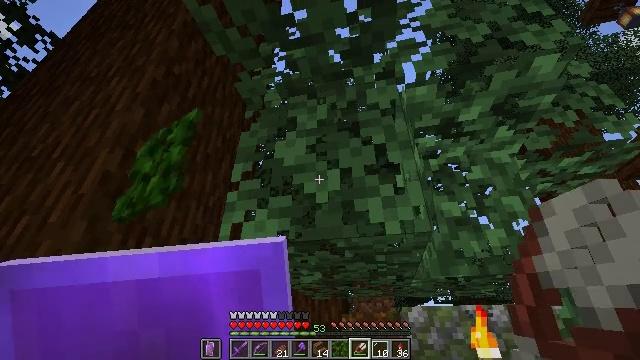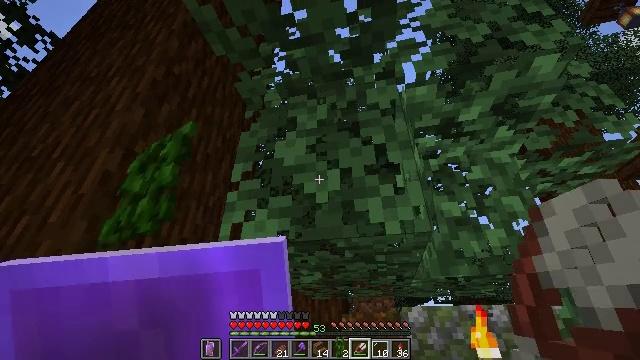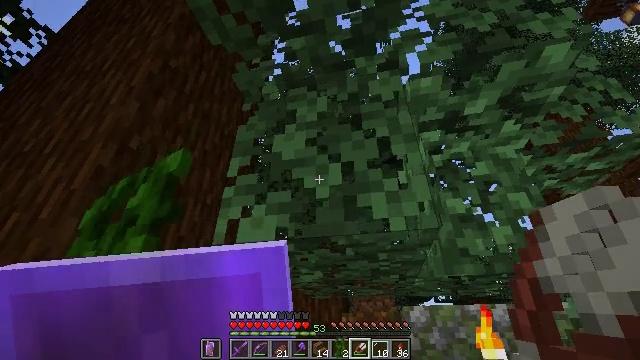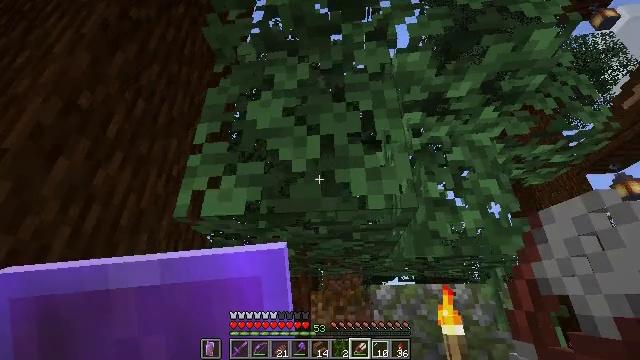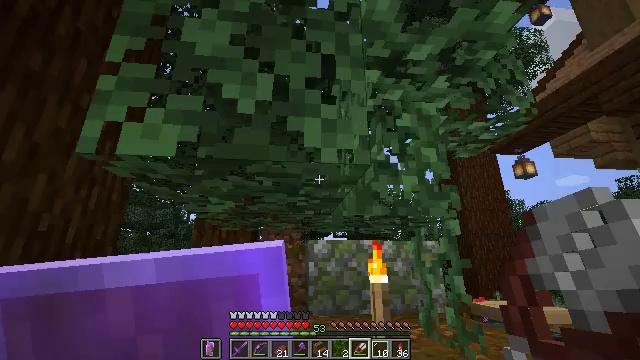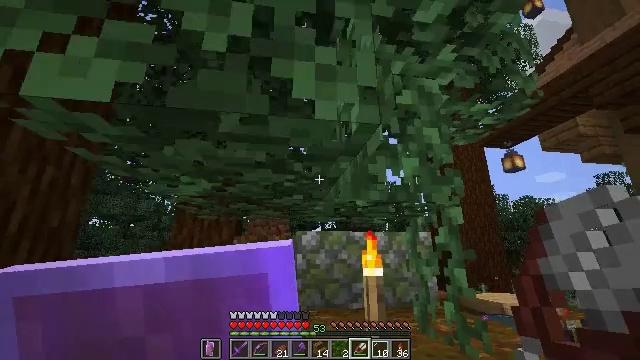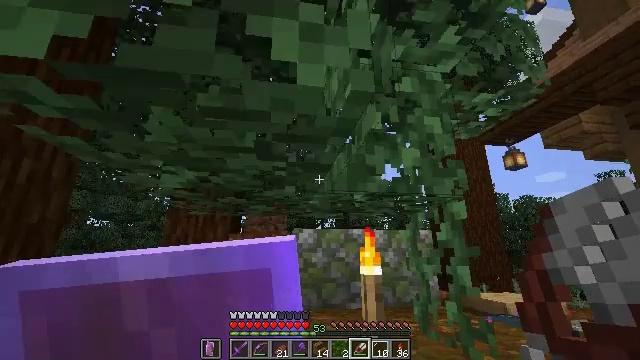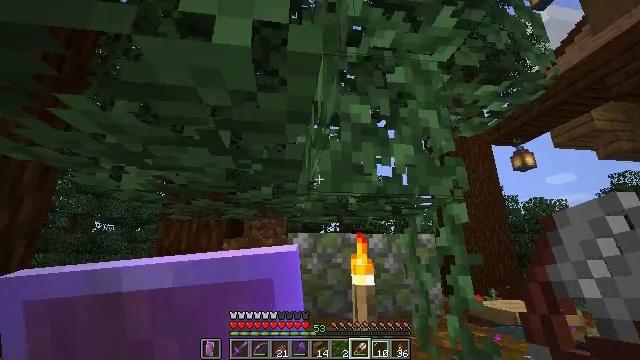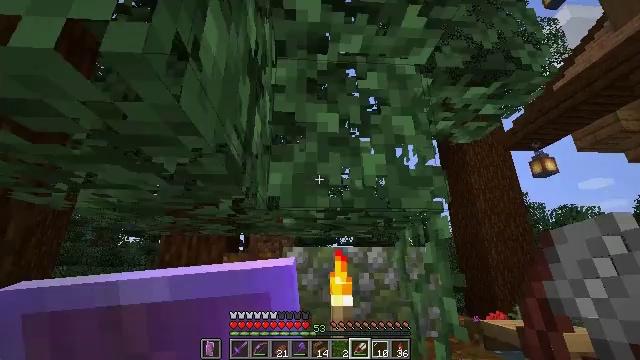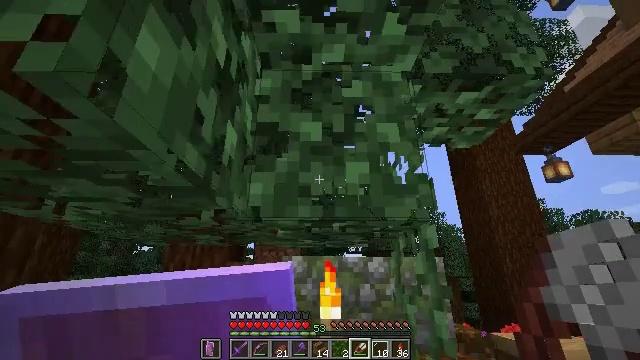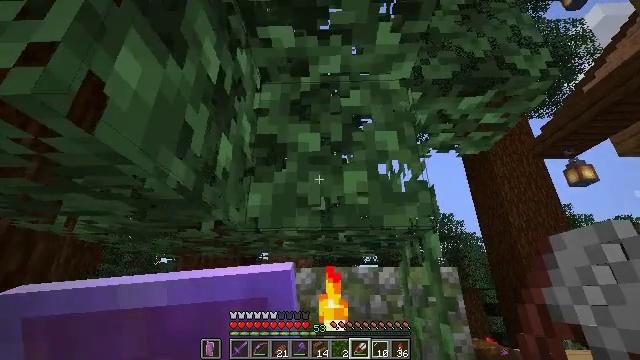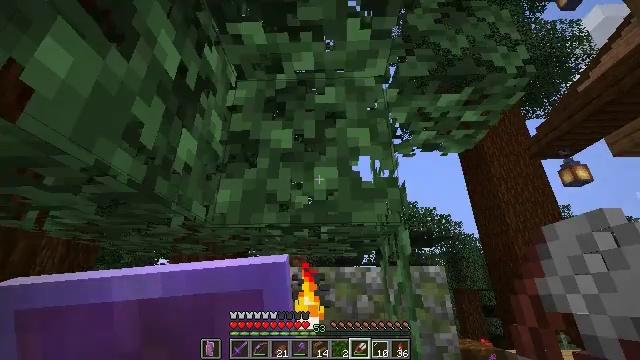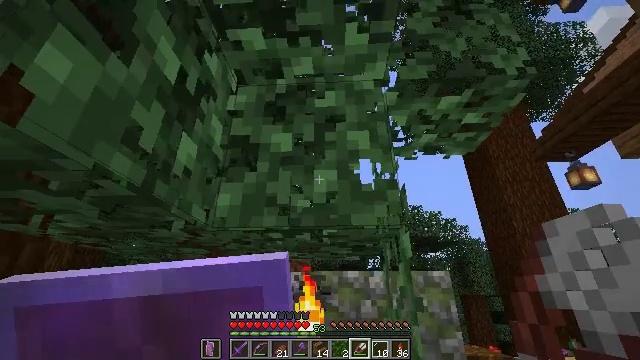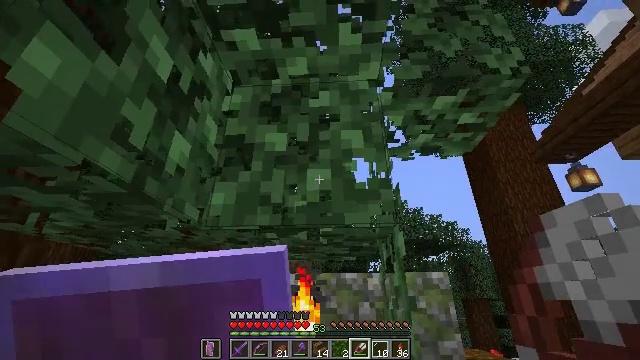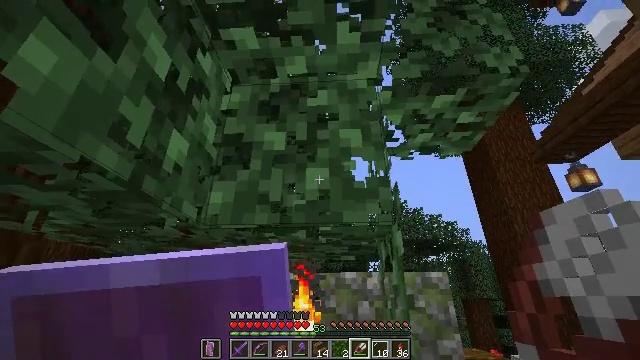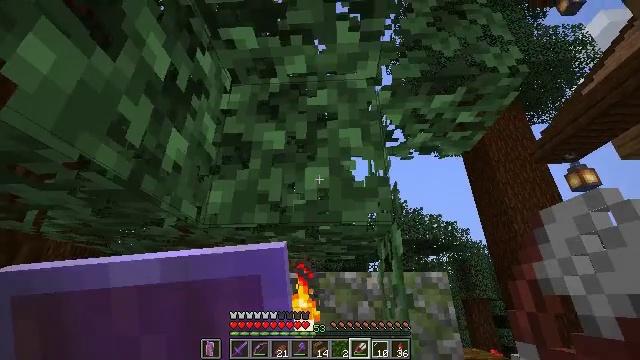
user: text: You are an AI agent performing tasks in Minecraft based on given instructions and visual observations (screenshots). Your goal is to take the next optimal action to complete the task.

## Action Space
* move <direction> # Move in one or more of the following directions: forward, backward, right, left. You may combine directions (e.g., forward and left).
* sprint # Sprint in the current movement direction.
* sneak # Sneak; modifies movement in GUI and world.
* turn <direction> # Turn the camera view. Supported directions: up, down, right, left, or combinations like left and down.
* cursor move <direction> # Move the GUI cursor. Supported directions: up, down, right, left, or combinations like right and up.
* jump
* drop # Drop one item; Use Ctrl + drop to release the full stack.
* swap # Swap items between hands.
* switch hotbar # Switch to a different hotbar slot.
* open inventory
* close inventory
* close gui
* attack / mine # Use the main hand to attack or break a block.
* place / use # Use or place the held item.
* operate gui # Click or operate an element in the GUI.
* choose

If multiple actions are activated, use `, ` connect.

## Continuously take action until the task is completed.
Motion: motion action
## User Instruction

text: Harvest vines off the surface.
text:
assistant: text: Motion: no_op
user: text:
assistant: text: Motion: move forward
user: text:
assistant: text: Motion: move forward, turn right and down
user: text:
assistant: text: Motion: move forward, turn right and down
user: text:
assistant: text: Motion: move forward and move right, turn right and down
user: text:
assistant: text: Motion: move forward and move right
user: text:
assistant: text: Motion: move right, turn left
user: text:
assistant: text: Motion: move right, turn left and up
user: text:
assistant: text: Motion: move right, turn left and up
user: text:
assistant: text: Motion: turn left and up
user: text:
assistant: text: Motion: no_op
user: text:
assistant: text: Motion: turn left and up
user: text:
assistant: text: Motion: no_op
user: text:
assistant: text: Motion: no_op
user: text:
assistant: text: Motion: no_op
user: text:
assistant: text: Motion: no_op
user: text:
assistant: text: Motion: turn right and down
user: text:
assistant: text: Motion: turn right and down
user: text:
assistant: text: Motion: turn down
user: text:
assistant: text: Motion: turn down
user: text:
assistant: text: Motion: turn down
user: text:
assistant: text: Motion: turn right
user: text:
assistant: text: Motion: move right, turn right
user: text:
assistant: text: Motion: move right
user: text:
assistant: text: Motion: move right, turn left
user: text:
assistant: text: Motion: move right, turn left
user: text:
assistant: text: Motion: move right, turn left
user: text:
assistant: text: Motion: move right, turn left
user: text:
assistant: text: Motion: move right, turn left
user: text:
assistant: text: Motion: move right, turn left